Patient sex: F
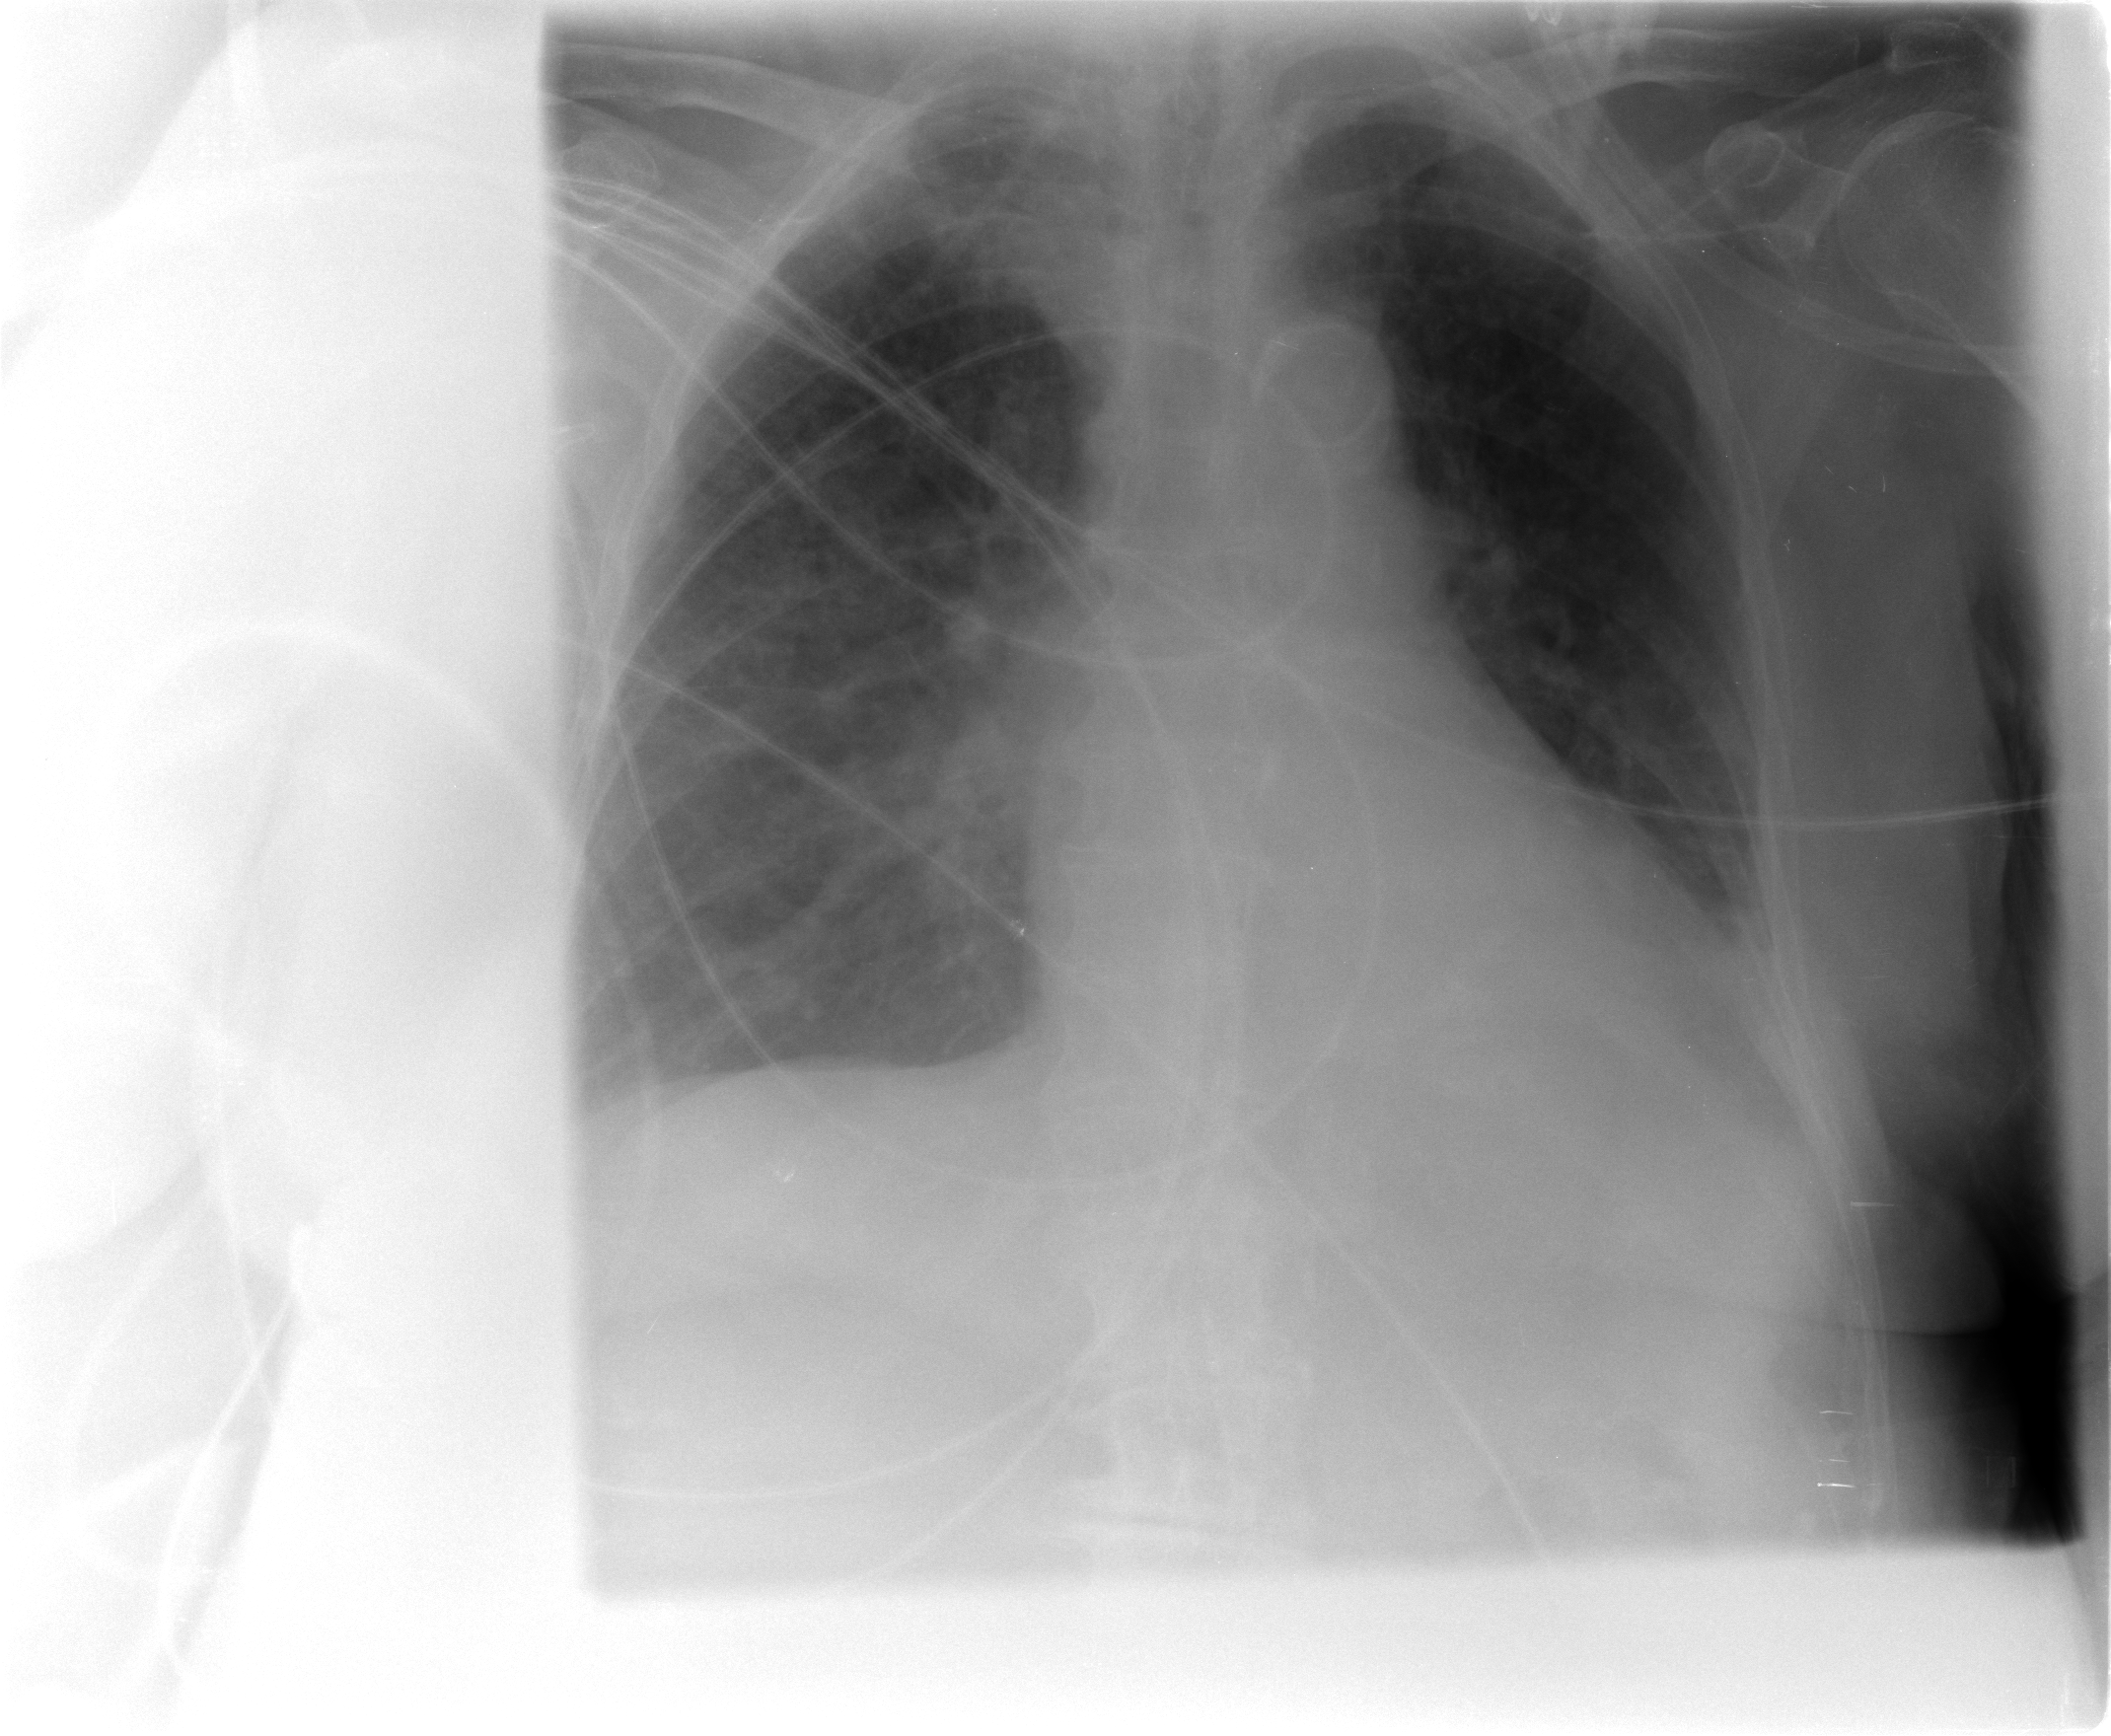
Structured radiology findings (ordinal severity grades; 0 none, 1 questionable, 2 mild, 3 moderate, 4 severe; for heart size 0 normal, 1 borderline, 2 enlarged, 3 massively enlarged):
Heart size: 2
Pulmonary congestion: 2
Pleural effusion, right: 0
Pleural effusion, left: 1
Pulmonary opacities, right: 3
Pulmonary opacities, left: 1
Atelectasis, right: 2
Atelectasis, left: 1